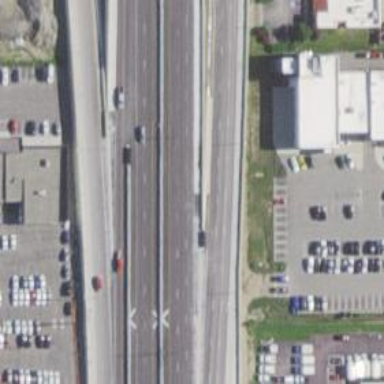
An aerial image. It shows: Motorway with expressway features.